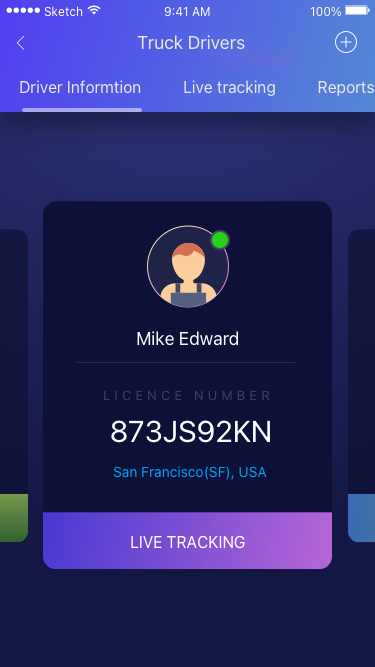
Text in this UI design:
Location
Truck Drivers
Driver Informtion          Live tracking          Reports
LIVE TRACKING
Mike Edward
873JS92KN
San Francisco(SF), USA
LICENCE NUMBER